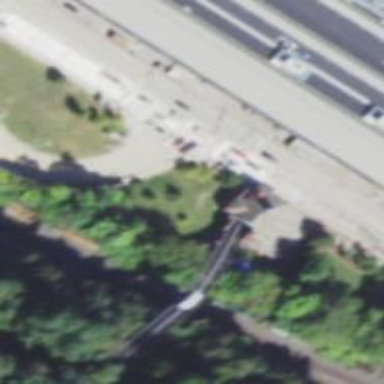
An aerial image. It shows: Funicular railway.